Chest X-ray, PA view. Patient: 37 years old, sex F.
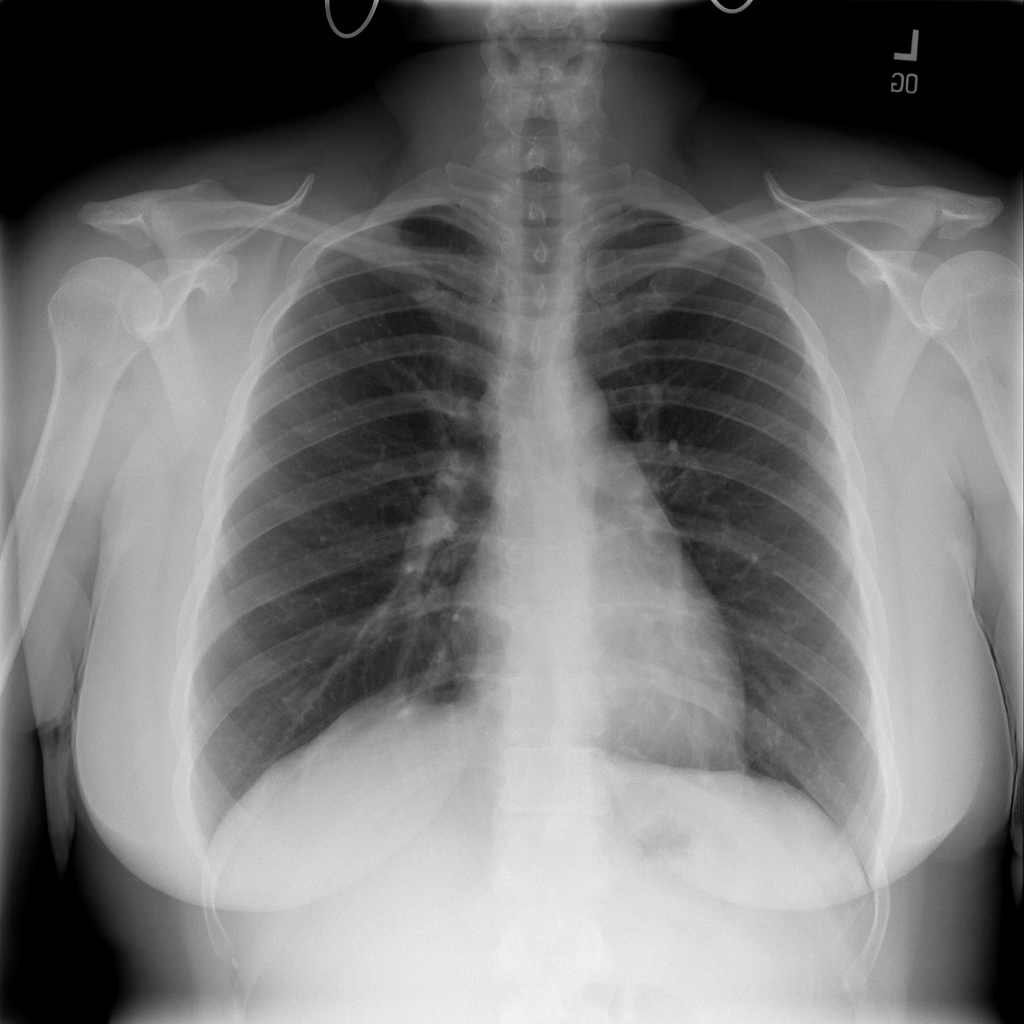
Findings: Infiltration